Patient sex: F
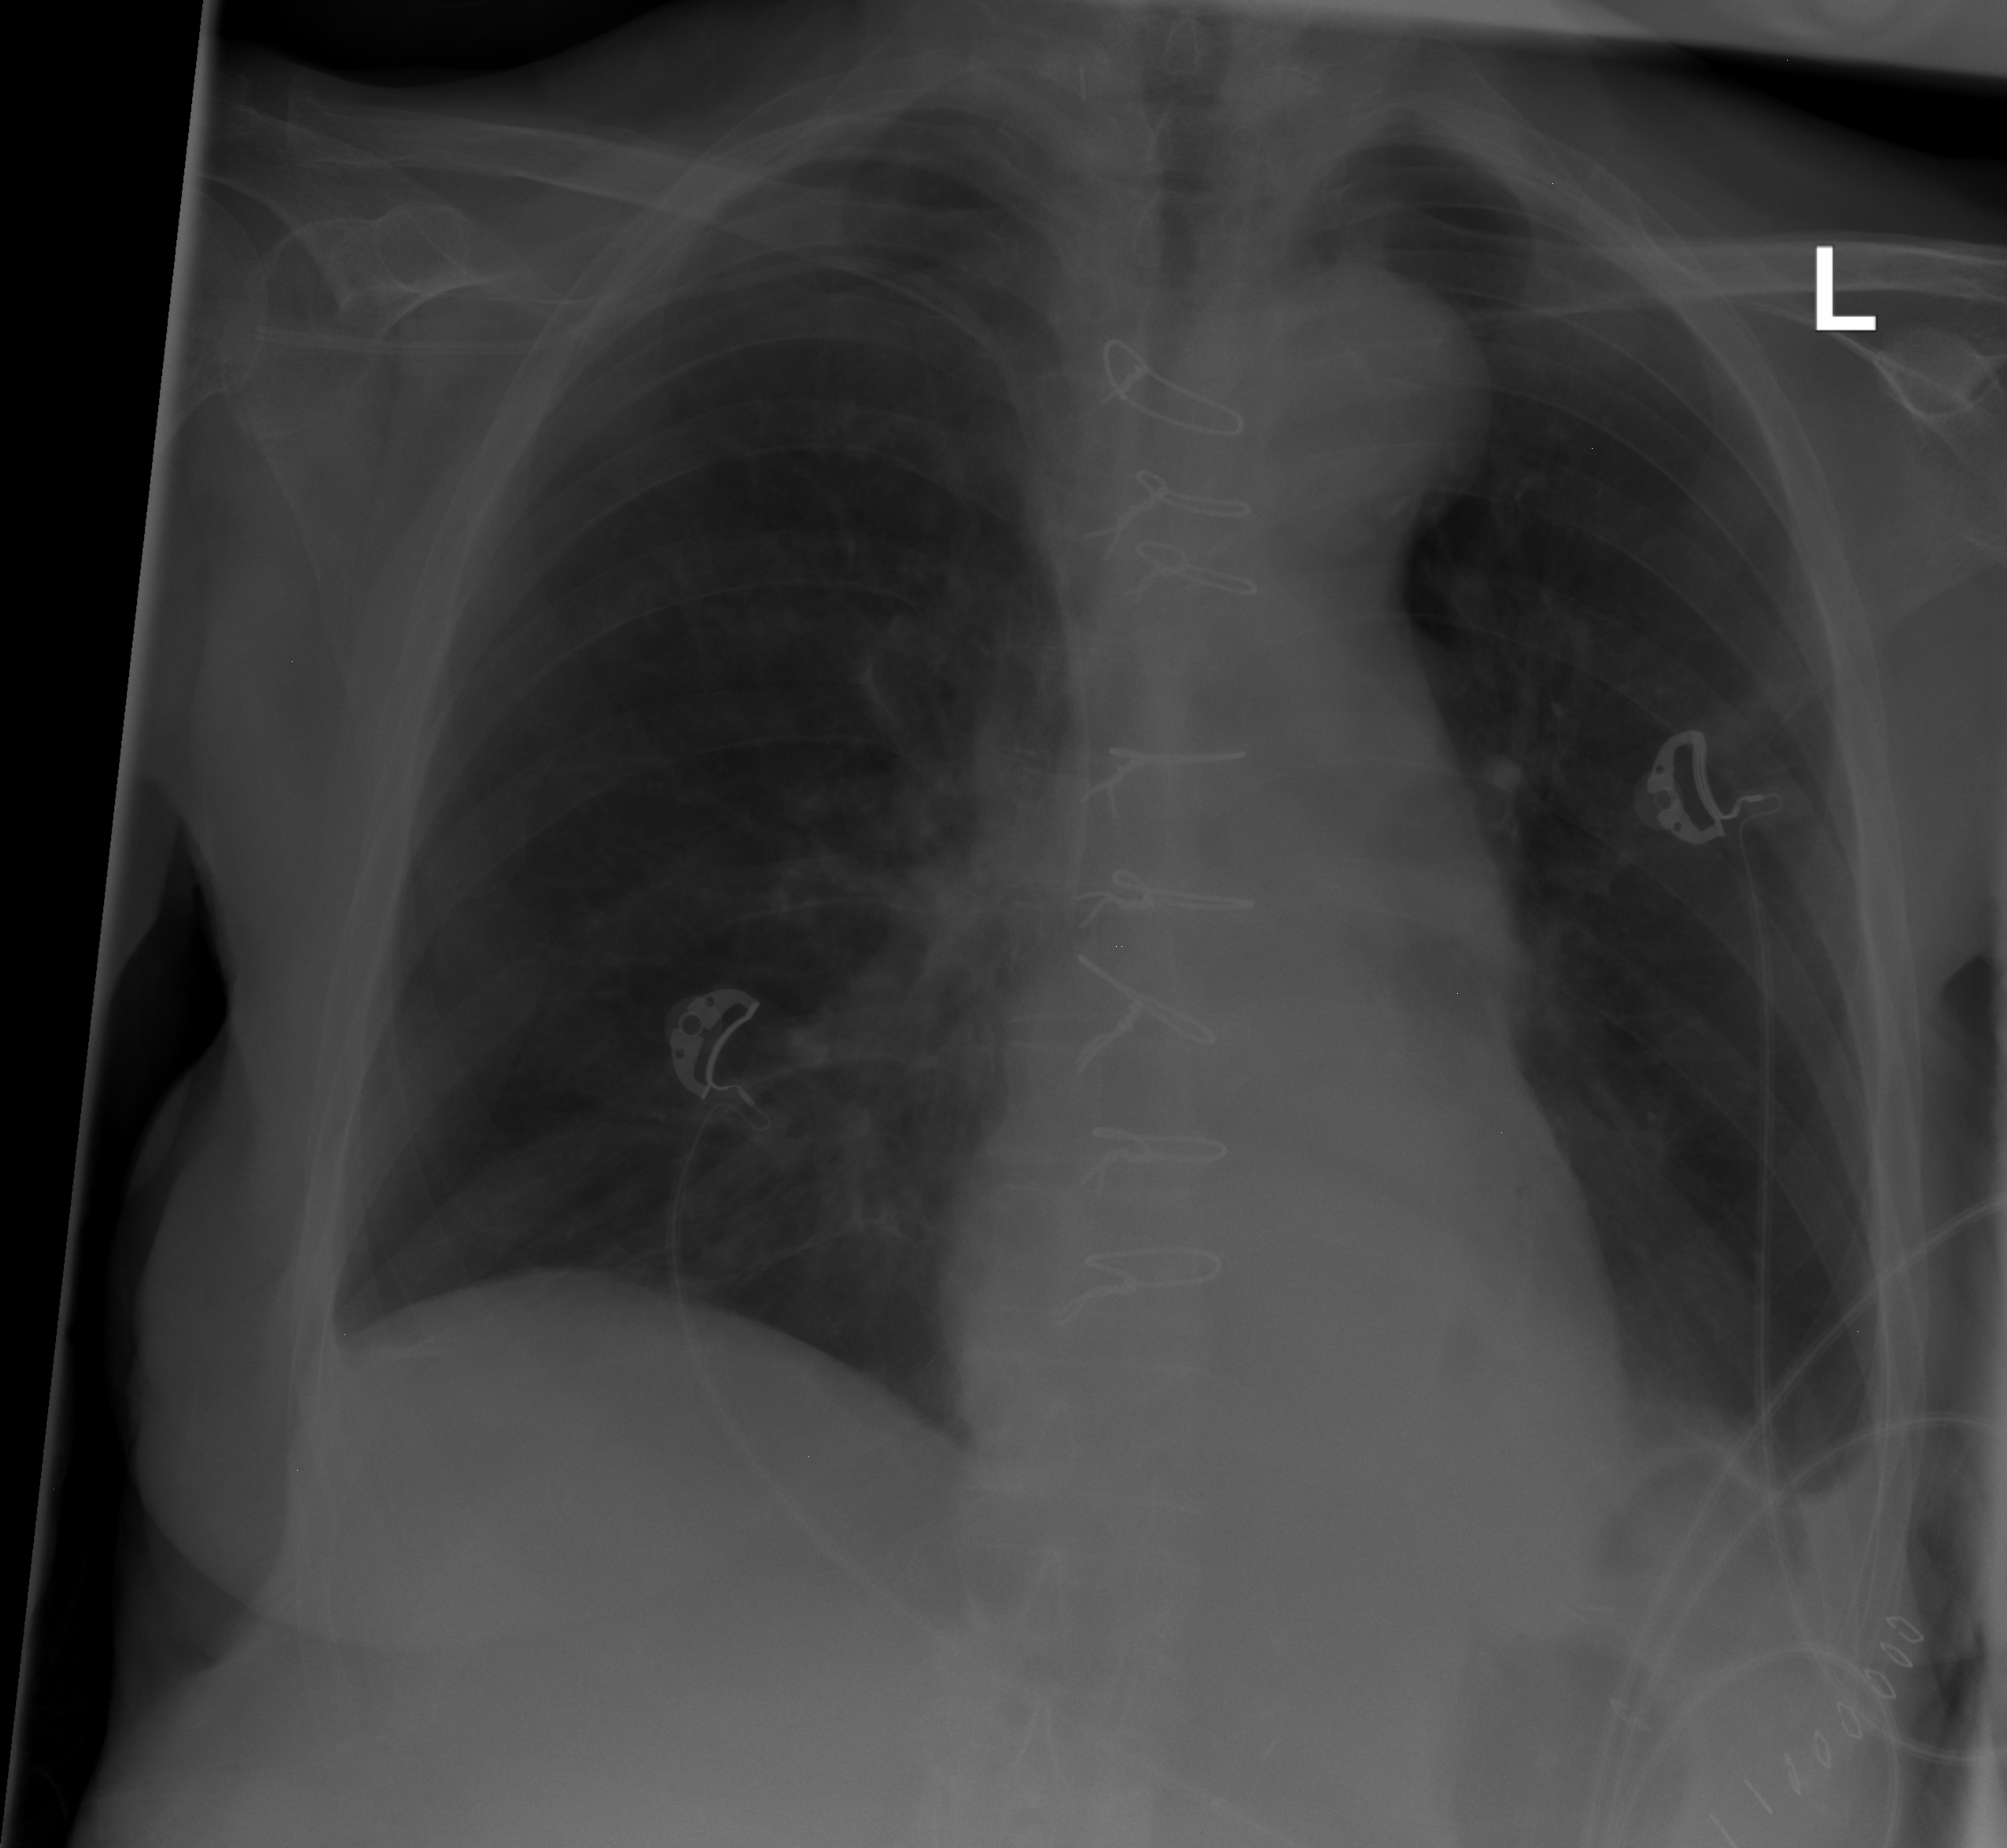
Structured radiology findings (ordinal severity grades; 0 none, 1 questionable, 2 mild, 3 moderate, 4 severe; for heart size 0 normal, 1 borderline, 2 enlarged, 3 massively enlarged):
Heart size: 0
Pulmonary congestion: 0
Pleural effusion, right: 0
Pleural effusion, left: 2
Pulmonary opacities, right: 0
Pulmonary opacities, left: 0
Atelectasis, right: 0
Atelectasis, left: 2